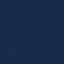
Land use / land cover class: SeaLake